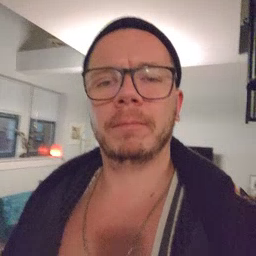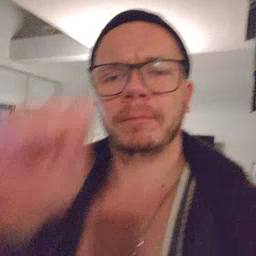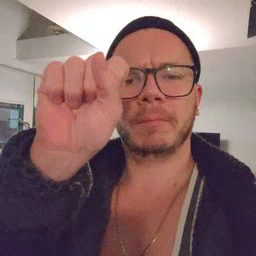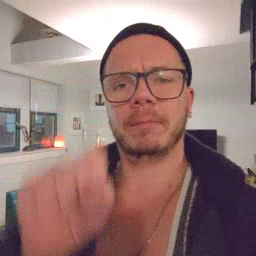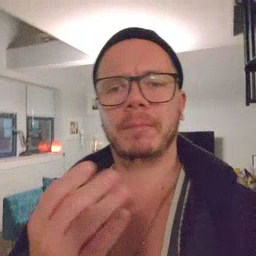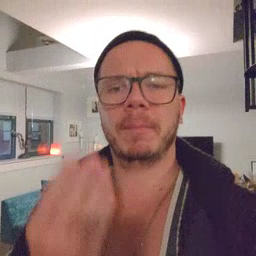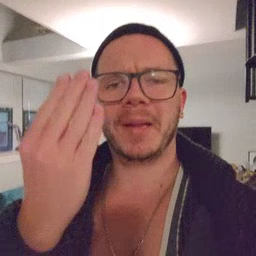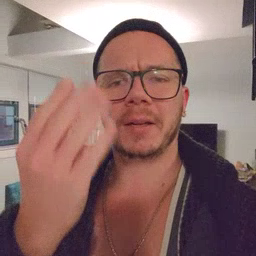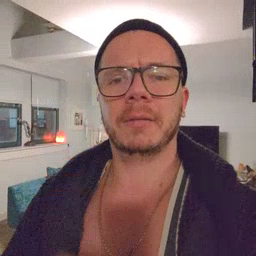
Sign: mitten